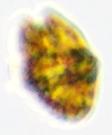
Label: Akashiwo